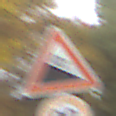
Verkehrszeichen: Gefaelle10
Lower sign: Geschwindigkeit30
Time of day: MorningAfternoon
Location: Outdoor (Nature)
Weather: Overcast
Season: Autumn
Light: Natural